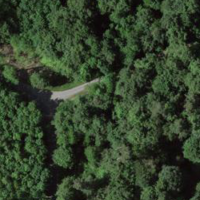
EUNIS habitat code: 41
Species observed at this site:
Fagus sylvatica